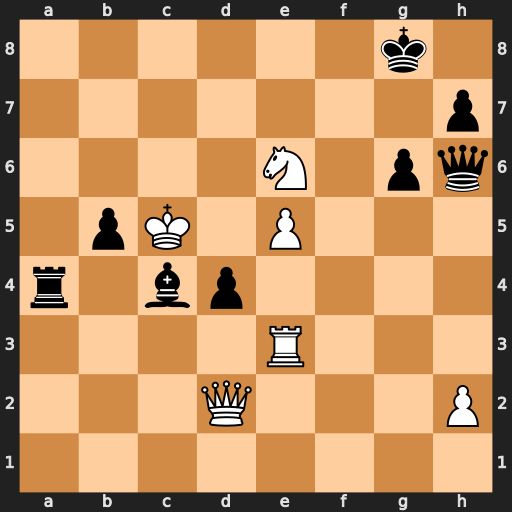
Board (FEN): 6k1/7p/4N1pq/1pK1P3/r1bp4/4R3/3Q3P/8
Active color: w
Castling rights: -
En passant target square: -
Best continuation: Rf3 Ra8 Qxh6